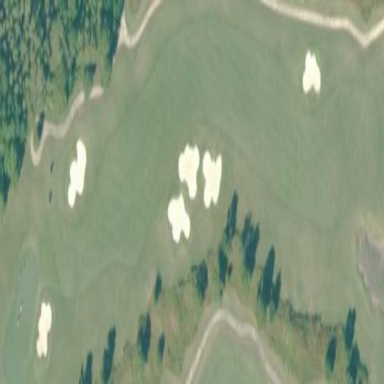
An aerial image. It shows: Scenic golf fairway.